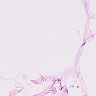
Metastatic tissue present: no